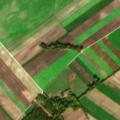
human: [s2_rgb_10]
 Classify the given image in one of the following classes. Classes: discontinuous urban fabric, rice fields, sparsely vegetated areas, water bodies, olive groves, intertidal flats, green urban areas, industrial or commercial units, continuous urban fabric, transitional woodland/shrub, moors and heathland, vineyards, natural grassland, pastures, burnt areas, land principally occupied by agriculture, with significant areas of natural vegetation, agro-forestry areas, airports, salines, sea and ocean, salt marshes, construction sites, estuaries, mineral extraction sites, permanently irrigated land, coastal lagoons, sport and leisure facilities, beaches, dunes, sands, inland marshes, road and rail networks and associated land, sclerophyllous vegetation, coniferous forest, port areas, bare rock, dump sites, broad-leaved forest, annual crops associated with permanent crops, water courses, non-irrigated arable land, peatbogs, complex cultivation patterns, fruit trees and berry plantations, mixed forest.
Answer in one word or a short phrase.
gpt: non-irrigated arable land, broad-leaved forest